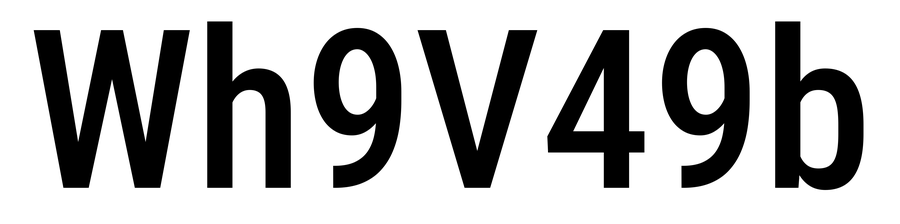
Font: Roboto_Condensed_Medium